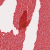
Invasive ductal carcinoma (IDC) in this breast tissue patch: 0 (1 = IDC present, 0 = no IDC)